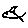
Label: fish